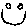
Label: smiley face